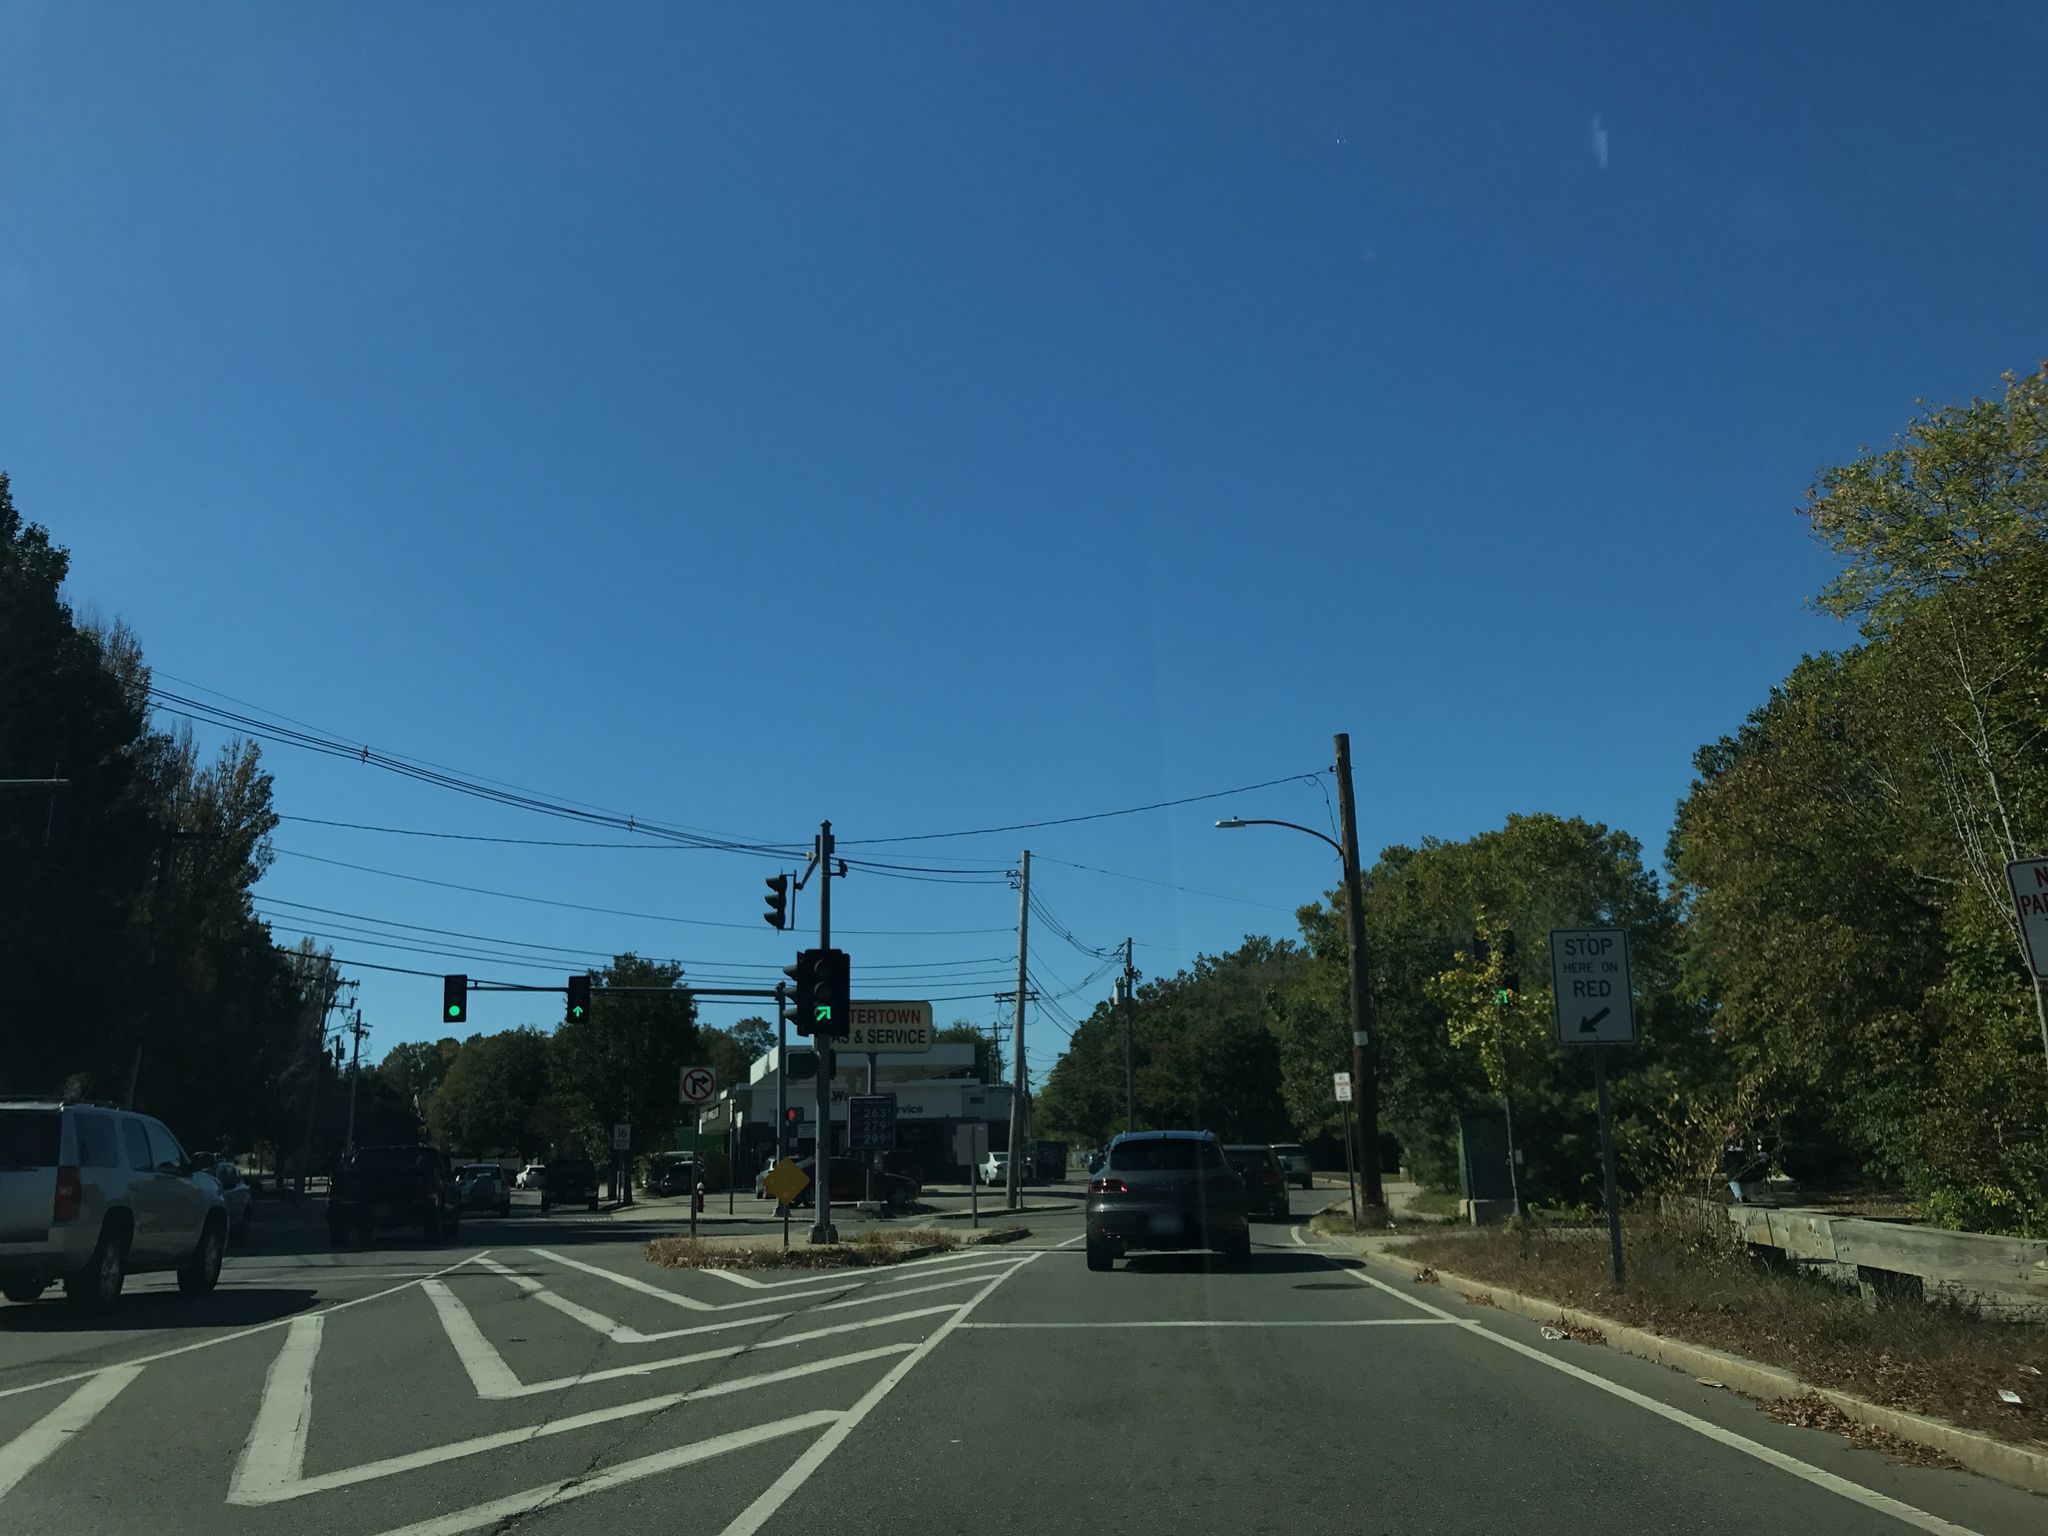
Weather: clear
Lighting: day
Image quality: good
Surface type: driving surface
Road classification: tertiary_link
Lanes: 1
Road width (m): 12.2
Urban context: urban centre
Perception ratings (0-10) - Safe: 2.21, Lively: 4.73, Beautiful: 6.49, Boring: 5.74, Depressing: 4.41, Wealthy: 1.61